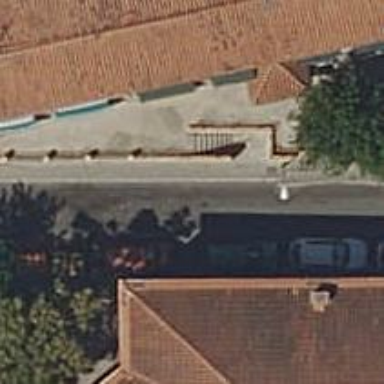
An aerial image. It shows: Road with steps.